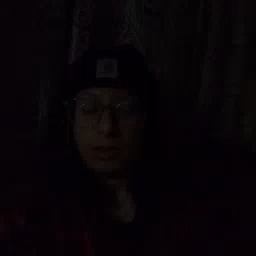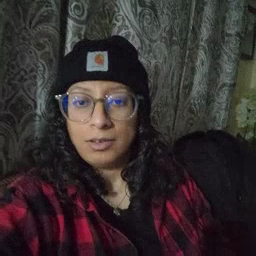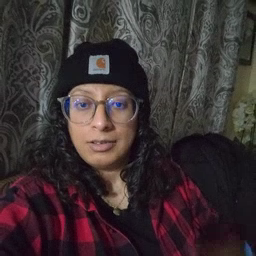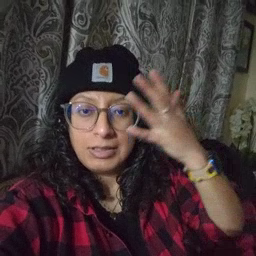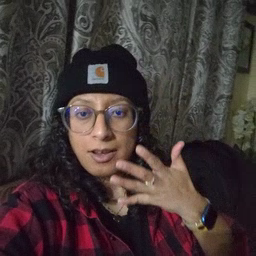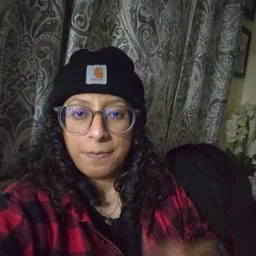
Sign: sad